Question: Count the number of objects in the diagram.
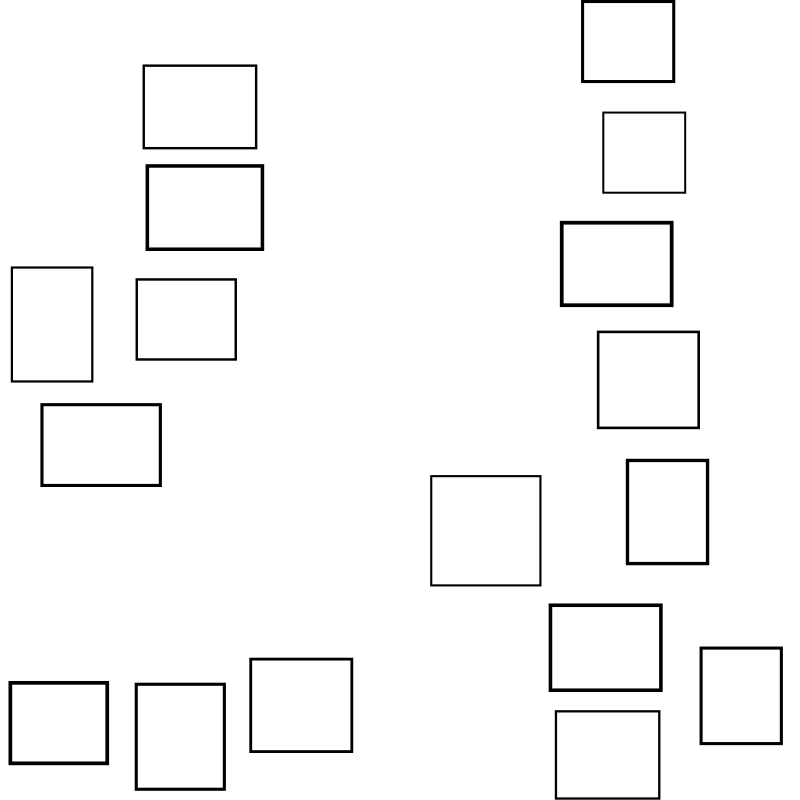
Answer: 17